Question:
I have the above tables i need to write the HIbernate entity class with annotation
and mapping
Class are written as below
'''
@Entity
public class Object {
@Id
private int id;
private String name;
@OneToMany(mappedBy="object",fetch=FetchType.LAZY)
private List<ObjectAttribute> attrubuteList;
}
@Entity
public class ObjectAttribute {
@Id
private int id;
@ManyToOne
@JoinColumn(name="objectId")
private Object object;
private String name;
}
@Entity
public class Filter {
@Id
private int filterId;
@ManyToOne
@JoinColumn(name="ObjectId")
private Object object;
private String filterName;
@OneToMany(mappedBy="filter")
private Set<FilterAttribute> filterValues;
}
@Entity
public class FilterAttribute implements Serializable {
@Id
private int filterAttrId;
@Id
@ManyToOne
@JoinColumn(name="objectId")
private Object object;
@Id
@ManyToOne
@JoinColumn(name="filterId")
private Filter filter;
@Id
@ManyToOne
@JoinColumn(name="attributeId")
private ObjectAttribute attribute;
private String value;
}
'''
Note not added getter and setters
and test code as below
'''
List<Object> list = sess.createCriteria(Object.class).list();
for(Object ob: list)
{
System.out.println("Object name : "+ ob.getName());
List<ObjectAttribute> attList = ob.getAttrubuteList();
for (Iterator iterator = attList.iterator(); iterator.hasNext();) {
ObjectAttribute objectAttribute = (ObjectAttribute) iterator
.next();
System.out.println(objectAttribute.getName());
}
}
'''
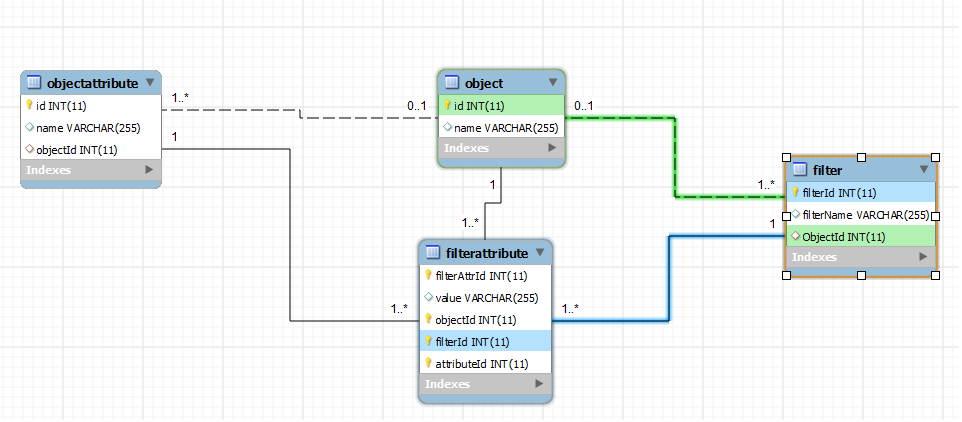
Answer: While creating the Object in my test code as below
'''
Object obj = new Object();
obj.setId(1);
obj.setName("Employee");
sess.save(obj);
ObjectAttribute ageAtt = new ObjectAttribute();
ageAtt.setId(1);
ageAtt.setName("age");
ageAtt.setObject(obj);
sess.save(ageAtt);
ObjectAttribute depAtt = new ObjectAttribute();
depAtt.setId(2);
depAtt.setName("department");
depAtt.setObject(obj);
sess.save(depAtt);
ObjectAttribute attName = new ObjectAttribute();
attName.setId(3);
attName.setName("name");
attName.setObject(obj);
sess.save(attName);
'''
I have not added these line
'''
obj.getAttrubuteList().add(depAtt);
obj.getAttrubuteList().add(attName);
obj.getAttrubuteList().add(ageAtt);
'''
But i dont know why we need to do this!!